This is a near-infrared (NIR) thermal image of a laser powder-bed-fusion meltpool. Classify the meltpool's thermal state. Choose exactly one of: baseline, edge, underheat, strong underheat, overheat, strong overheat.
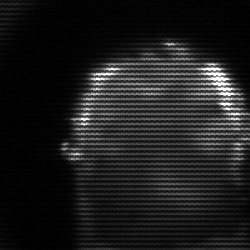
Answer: baseline